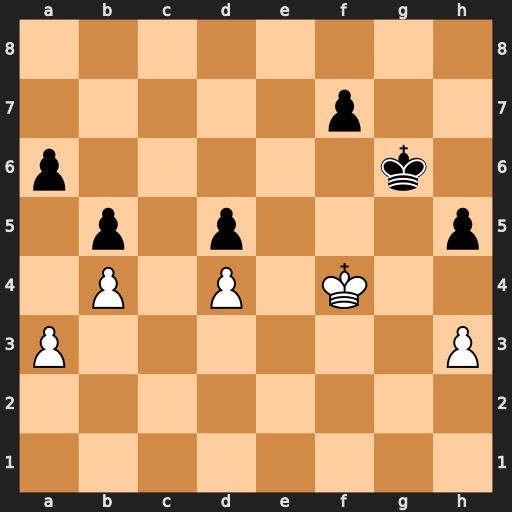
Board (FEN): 8/5p2/p5k1/1p1p3p/1P1P1K2/P6P/8/8
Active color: w
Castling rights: -
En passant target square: -
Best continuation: Ke5 Kg5 Kxd5